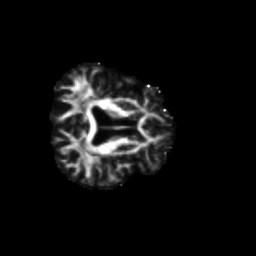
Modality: FA
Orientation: axial
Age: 67
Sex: female
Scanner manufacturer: siemens
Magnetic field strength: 3 T
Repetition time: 4.71 s
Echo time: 0.0906 s